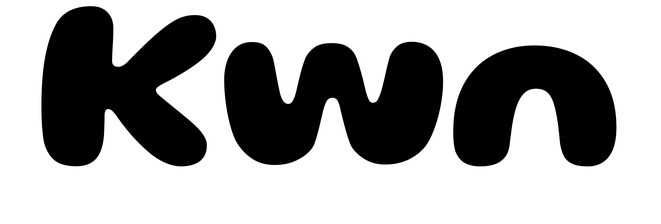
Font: Gluten_Bold